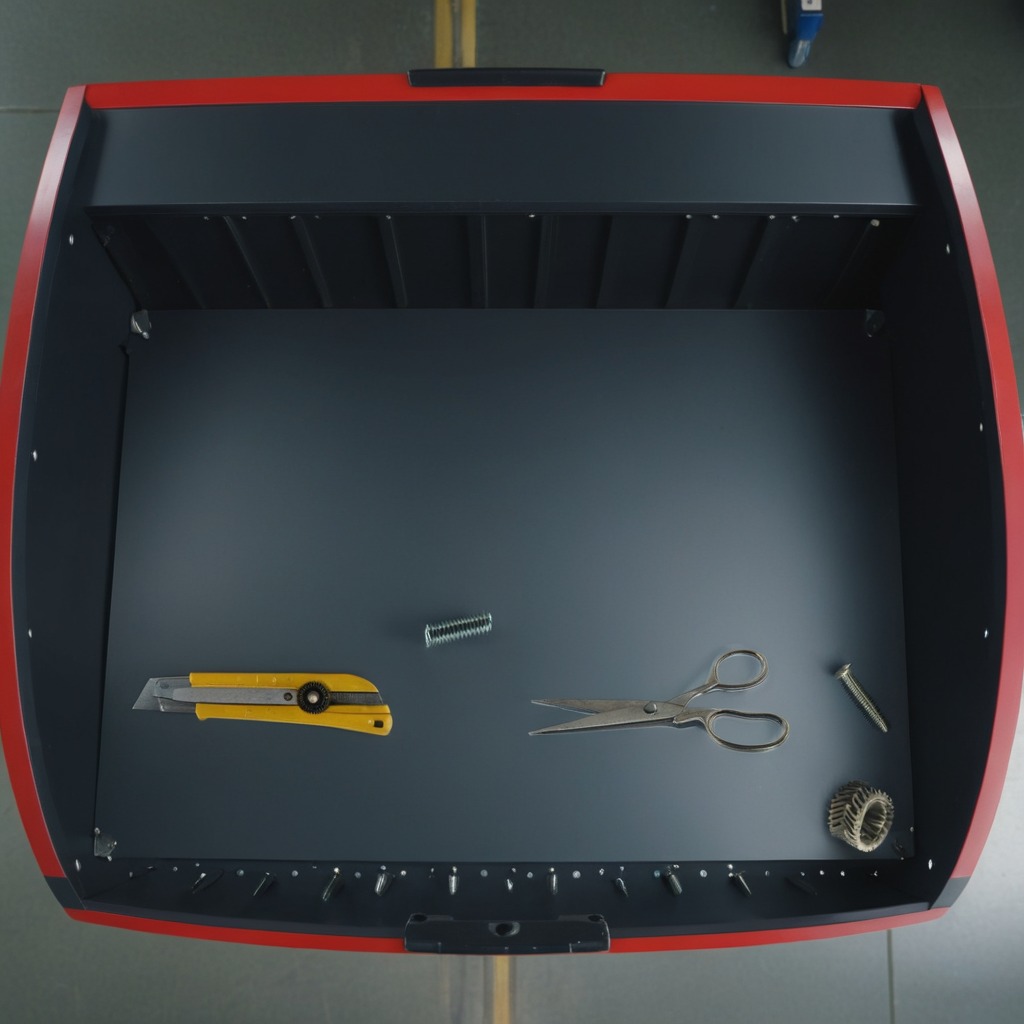
A steel gear with teeth, a utility knife, a metal machine screw, a coiled metal spring, and a pair of scissors are lying on the toolbox surface.